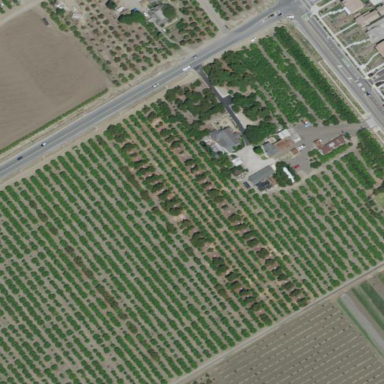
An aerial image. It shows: Orchard with lemon trees.